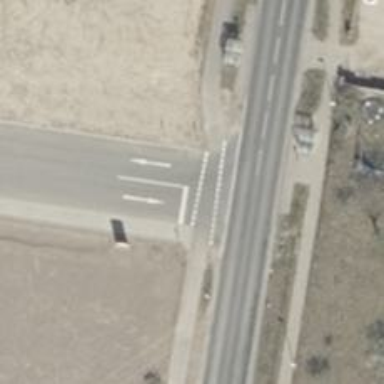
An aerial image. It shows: Road with "give way" sign.